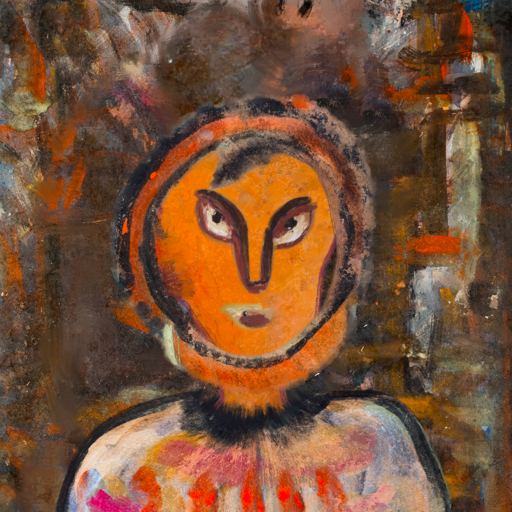
Background: GypsyQueen, Head And Neck Front: Hypocrite, Face Front: After_Raid, Bust: Childish, Hair Front: Childish, Head Accessory: Blank, Second Necklace: Blank, Necklace: Blank, Baby: Blank